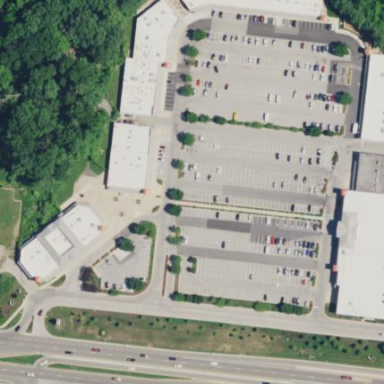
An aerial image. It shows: Retail area.